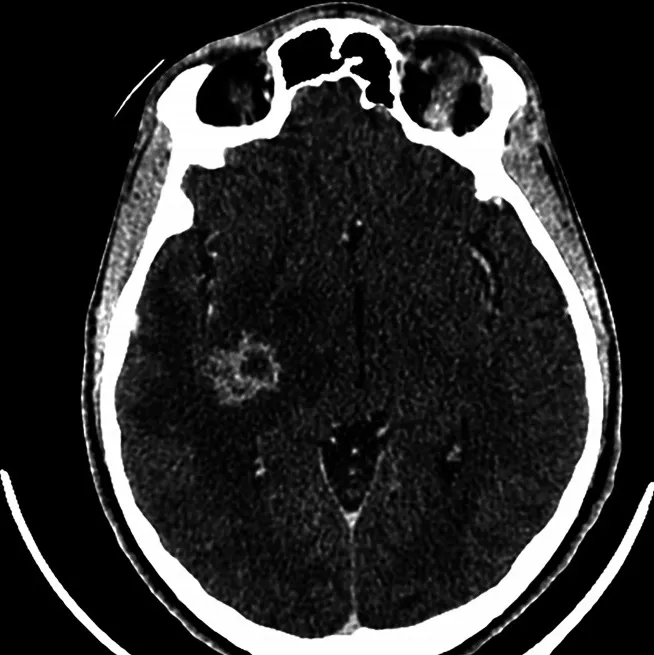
Brain Computed Tomography-scan with nodular, right insular lesion with cocoon enhancement and peri-lesional edema.
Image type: radiology (ct)